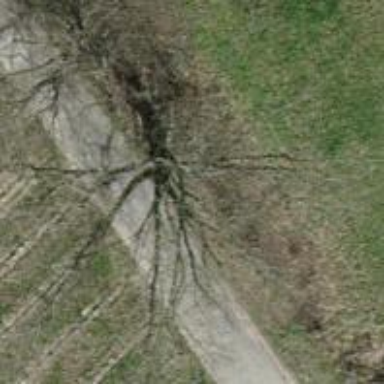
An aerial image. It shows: Deciduous tree with broadleaved leaves.